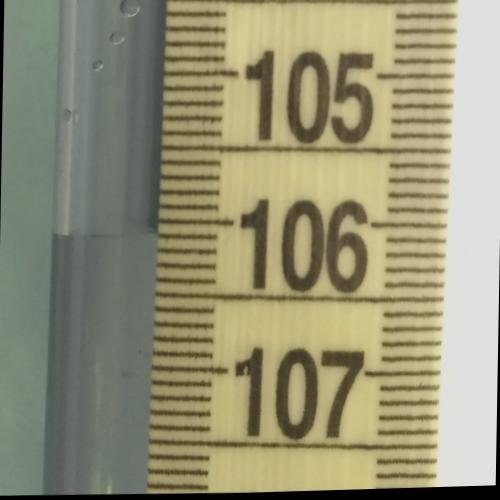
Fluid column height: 106.1 cm